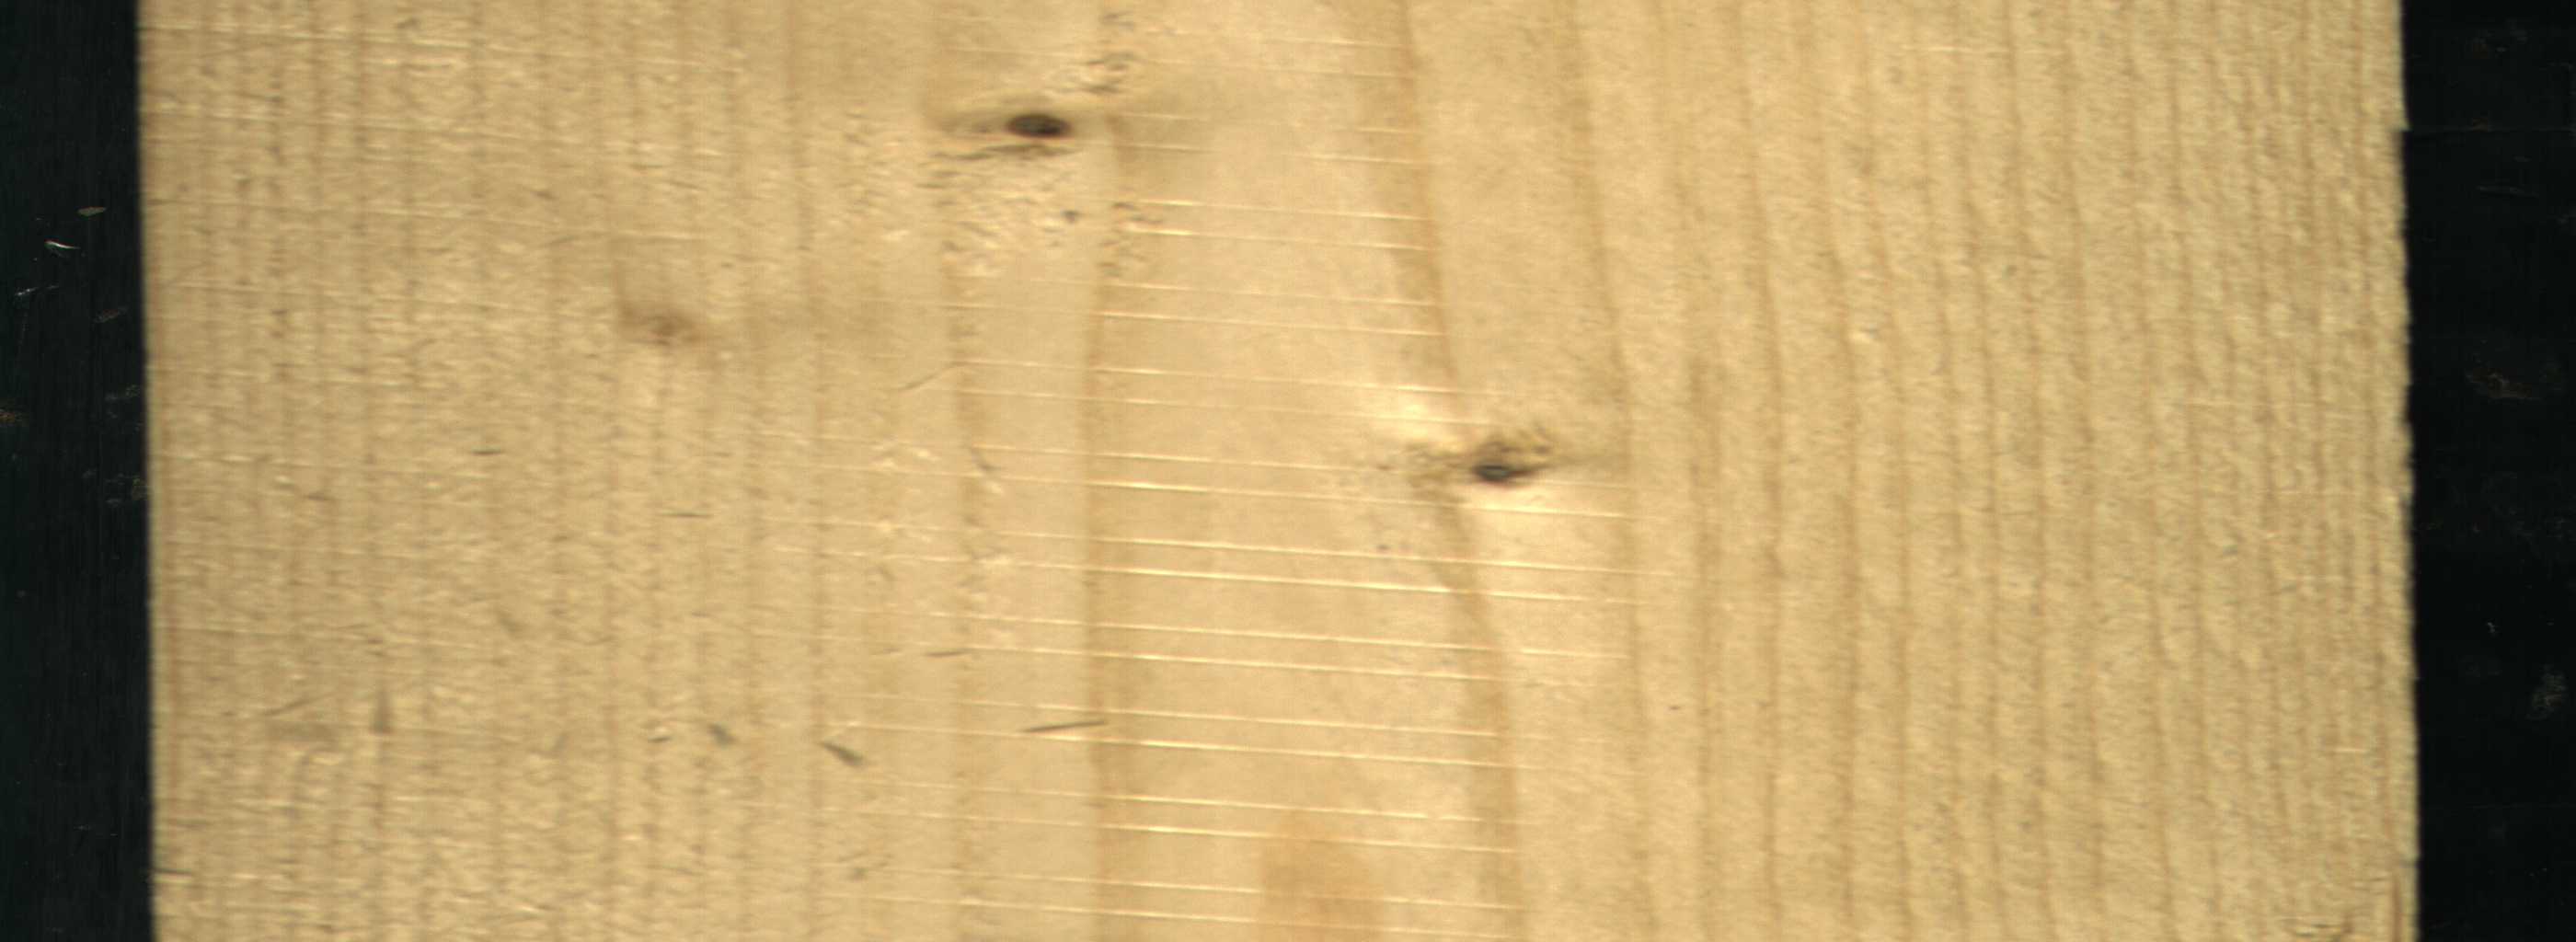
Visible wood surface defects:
Live_Knot
Live_Knot